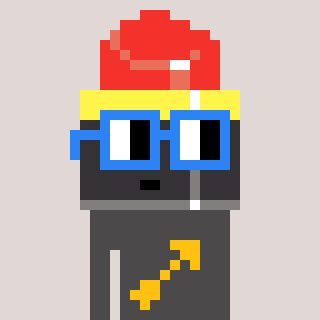
a pixel art character with square blue glasses, a lipstick-shaped head and a grayscale-colored body on a warm background